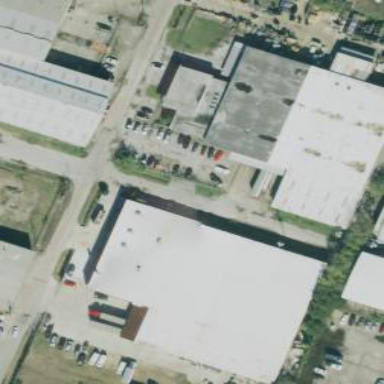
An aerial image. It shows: Building.